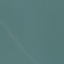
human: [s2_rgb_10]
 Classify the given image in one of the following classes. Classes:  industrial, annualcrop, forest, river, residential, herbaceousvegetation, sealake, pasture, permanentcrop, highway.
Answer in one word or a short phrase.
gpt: SeaLake